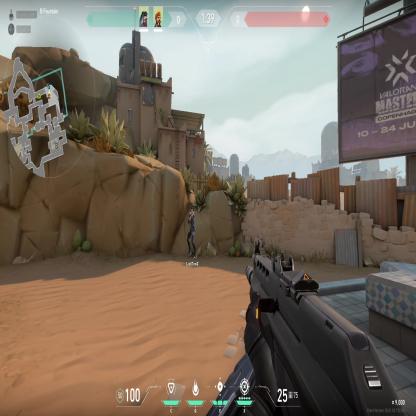
Label: teammate